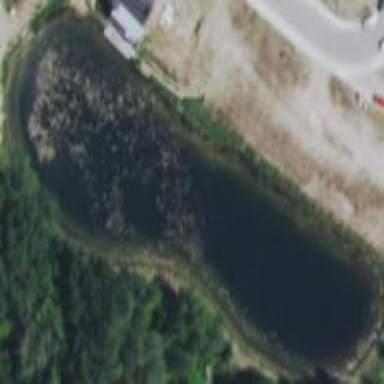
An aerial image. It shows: Peaceful pond surrounded by nature.